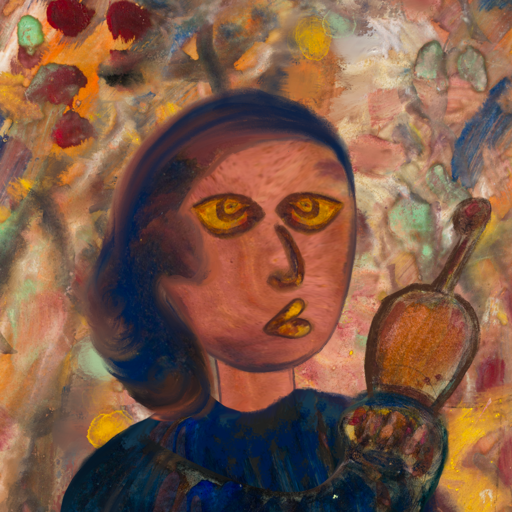
Background: Mother_And_Son_Mother, Head And Neck Side: Mother_And_Son_Mother, Face Side: Comrade, Bust: Pipe, Hair Side: Mother_And_Son_Son, Head Accessory: Blank, Second Necklace: Blank, Necklace: Blank, Baby: Blank